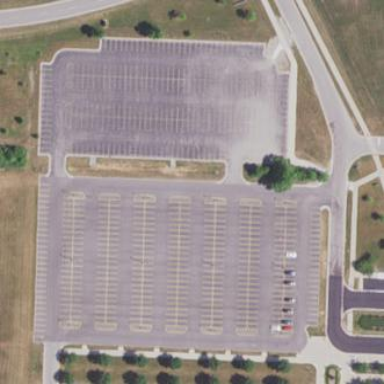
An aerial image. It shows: Parking area with asphalt surface.